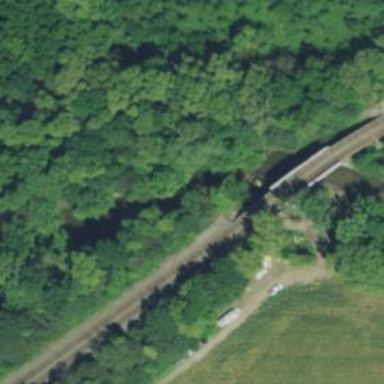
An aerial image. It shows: Bridge with 2 railway tracks crossing over it.